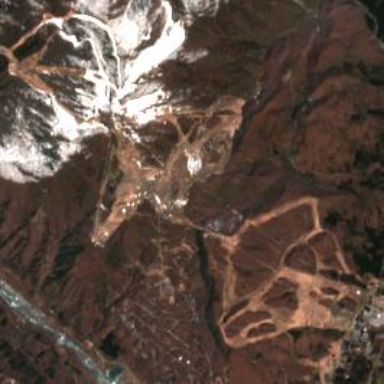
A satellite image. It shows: Area designated for winter sports.